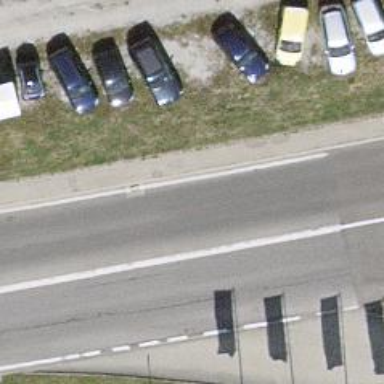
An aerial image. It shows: Primary road with asphalt surface.